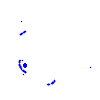
Particle: kaon